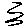
Label: zigzag